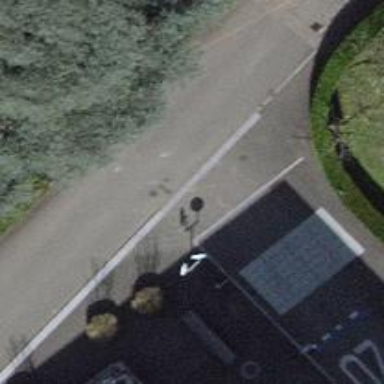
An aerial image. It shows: Asphalt sidewalk.